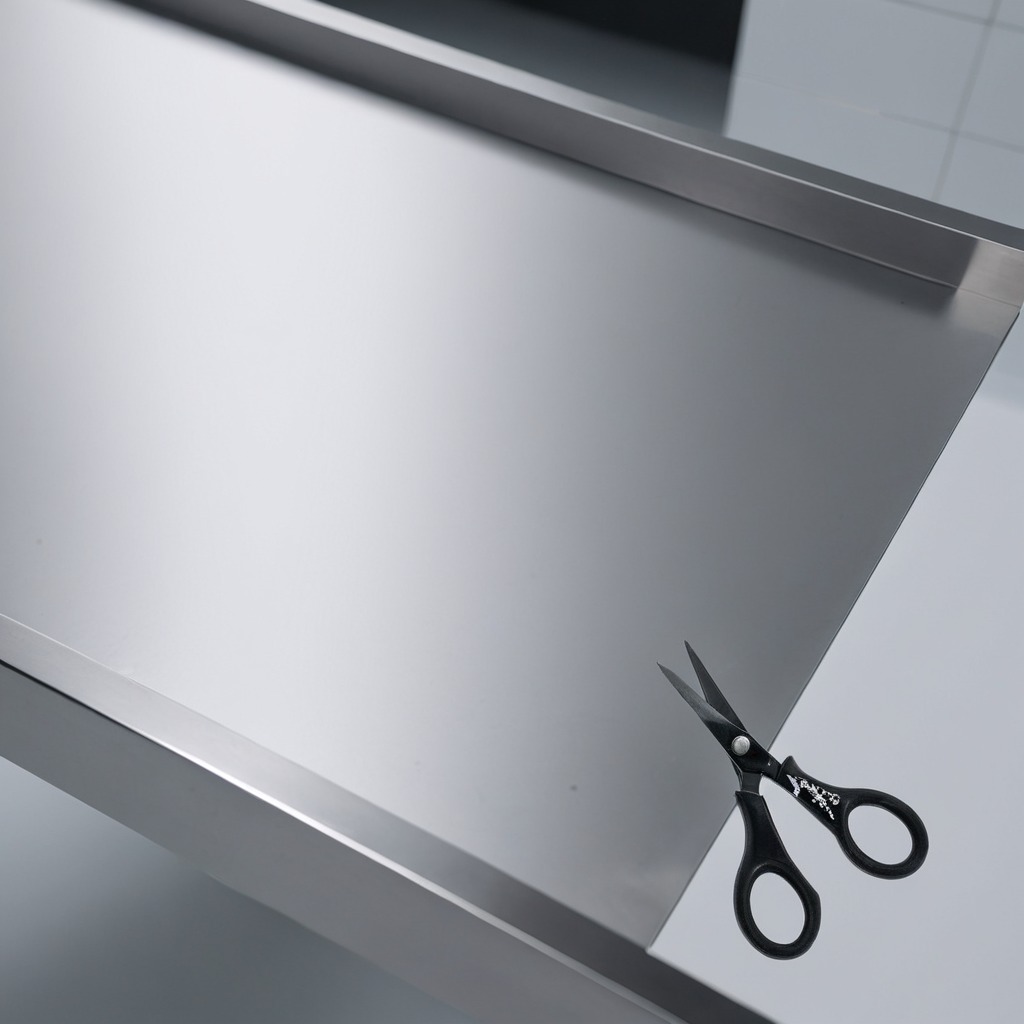
A scissor is lying on the stainless steel table in a high-end prototyping lab.